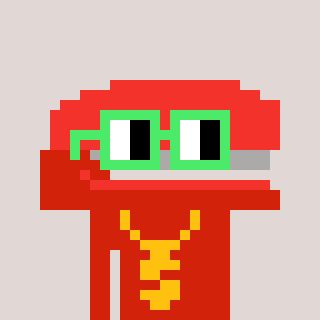
a pixel art character with square light green glasses, a stapler-shaped head and a red-colored body on a warm background